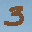
Label: 3